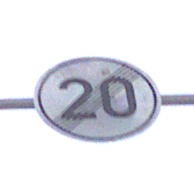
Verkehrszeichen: EndeGeschwindigkeit20
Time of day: SunriseSunset
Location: Outdoor (Beach)
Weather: Overcast
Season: NotSpecified
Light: Natural